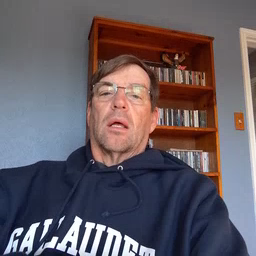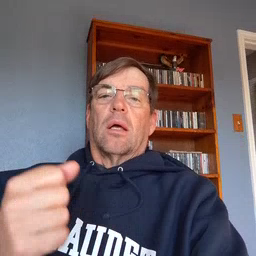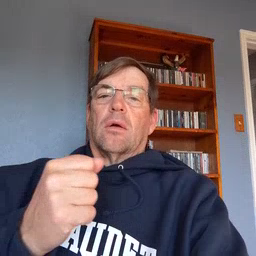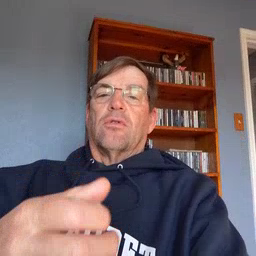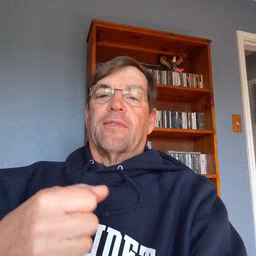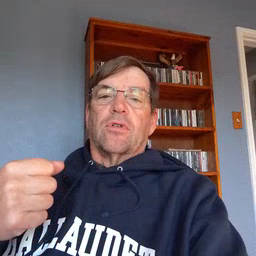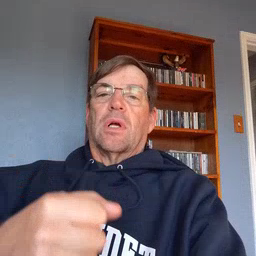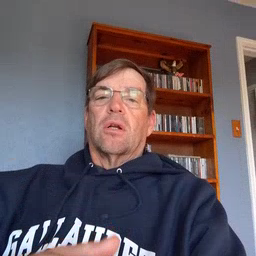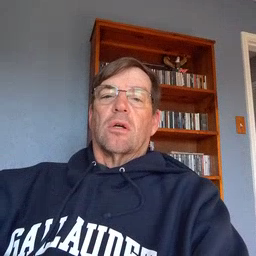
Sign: refrigerator